Interaction volume radius: 10 \u00c5
Interaction volume height: 45 \u00c5
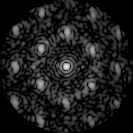
Disorder parameter: 0.4701